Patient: sex M, age 57
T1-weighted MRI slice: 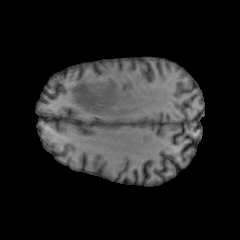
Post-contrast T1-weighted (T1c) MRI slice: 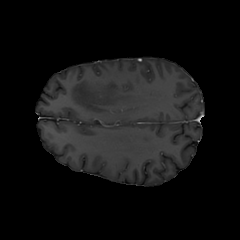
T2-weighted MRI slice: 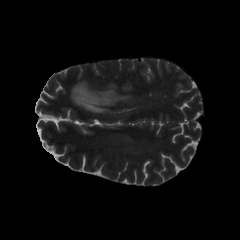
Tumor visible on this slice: yes
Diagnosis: Glioblastoma, IDH-wildtype
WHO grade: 4